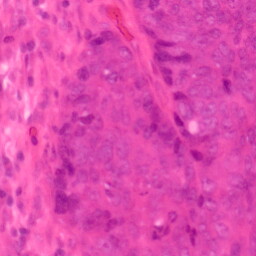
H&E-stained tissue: Colon